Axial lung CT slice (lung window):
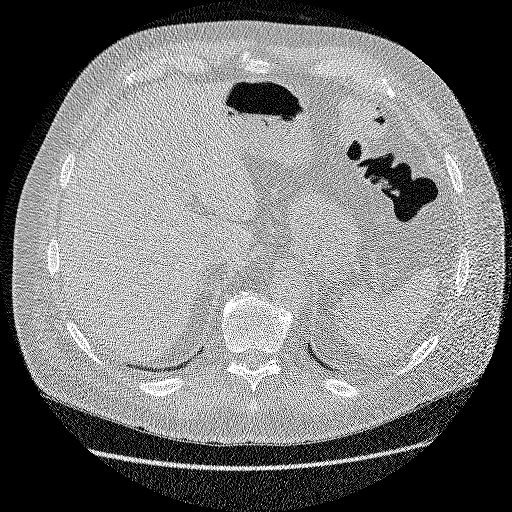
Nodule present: no